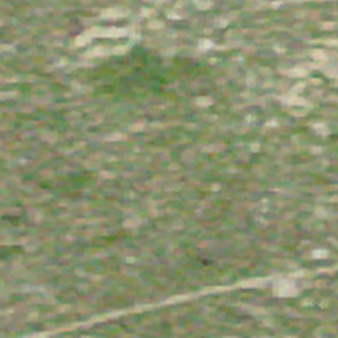
Label: other